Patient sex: F
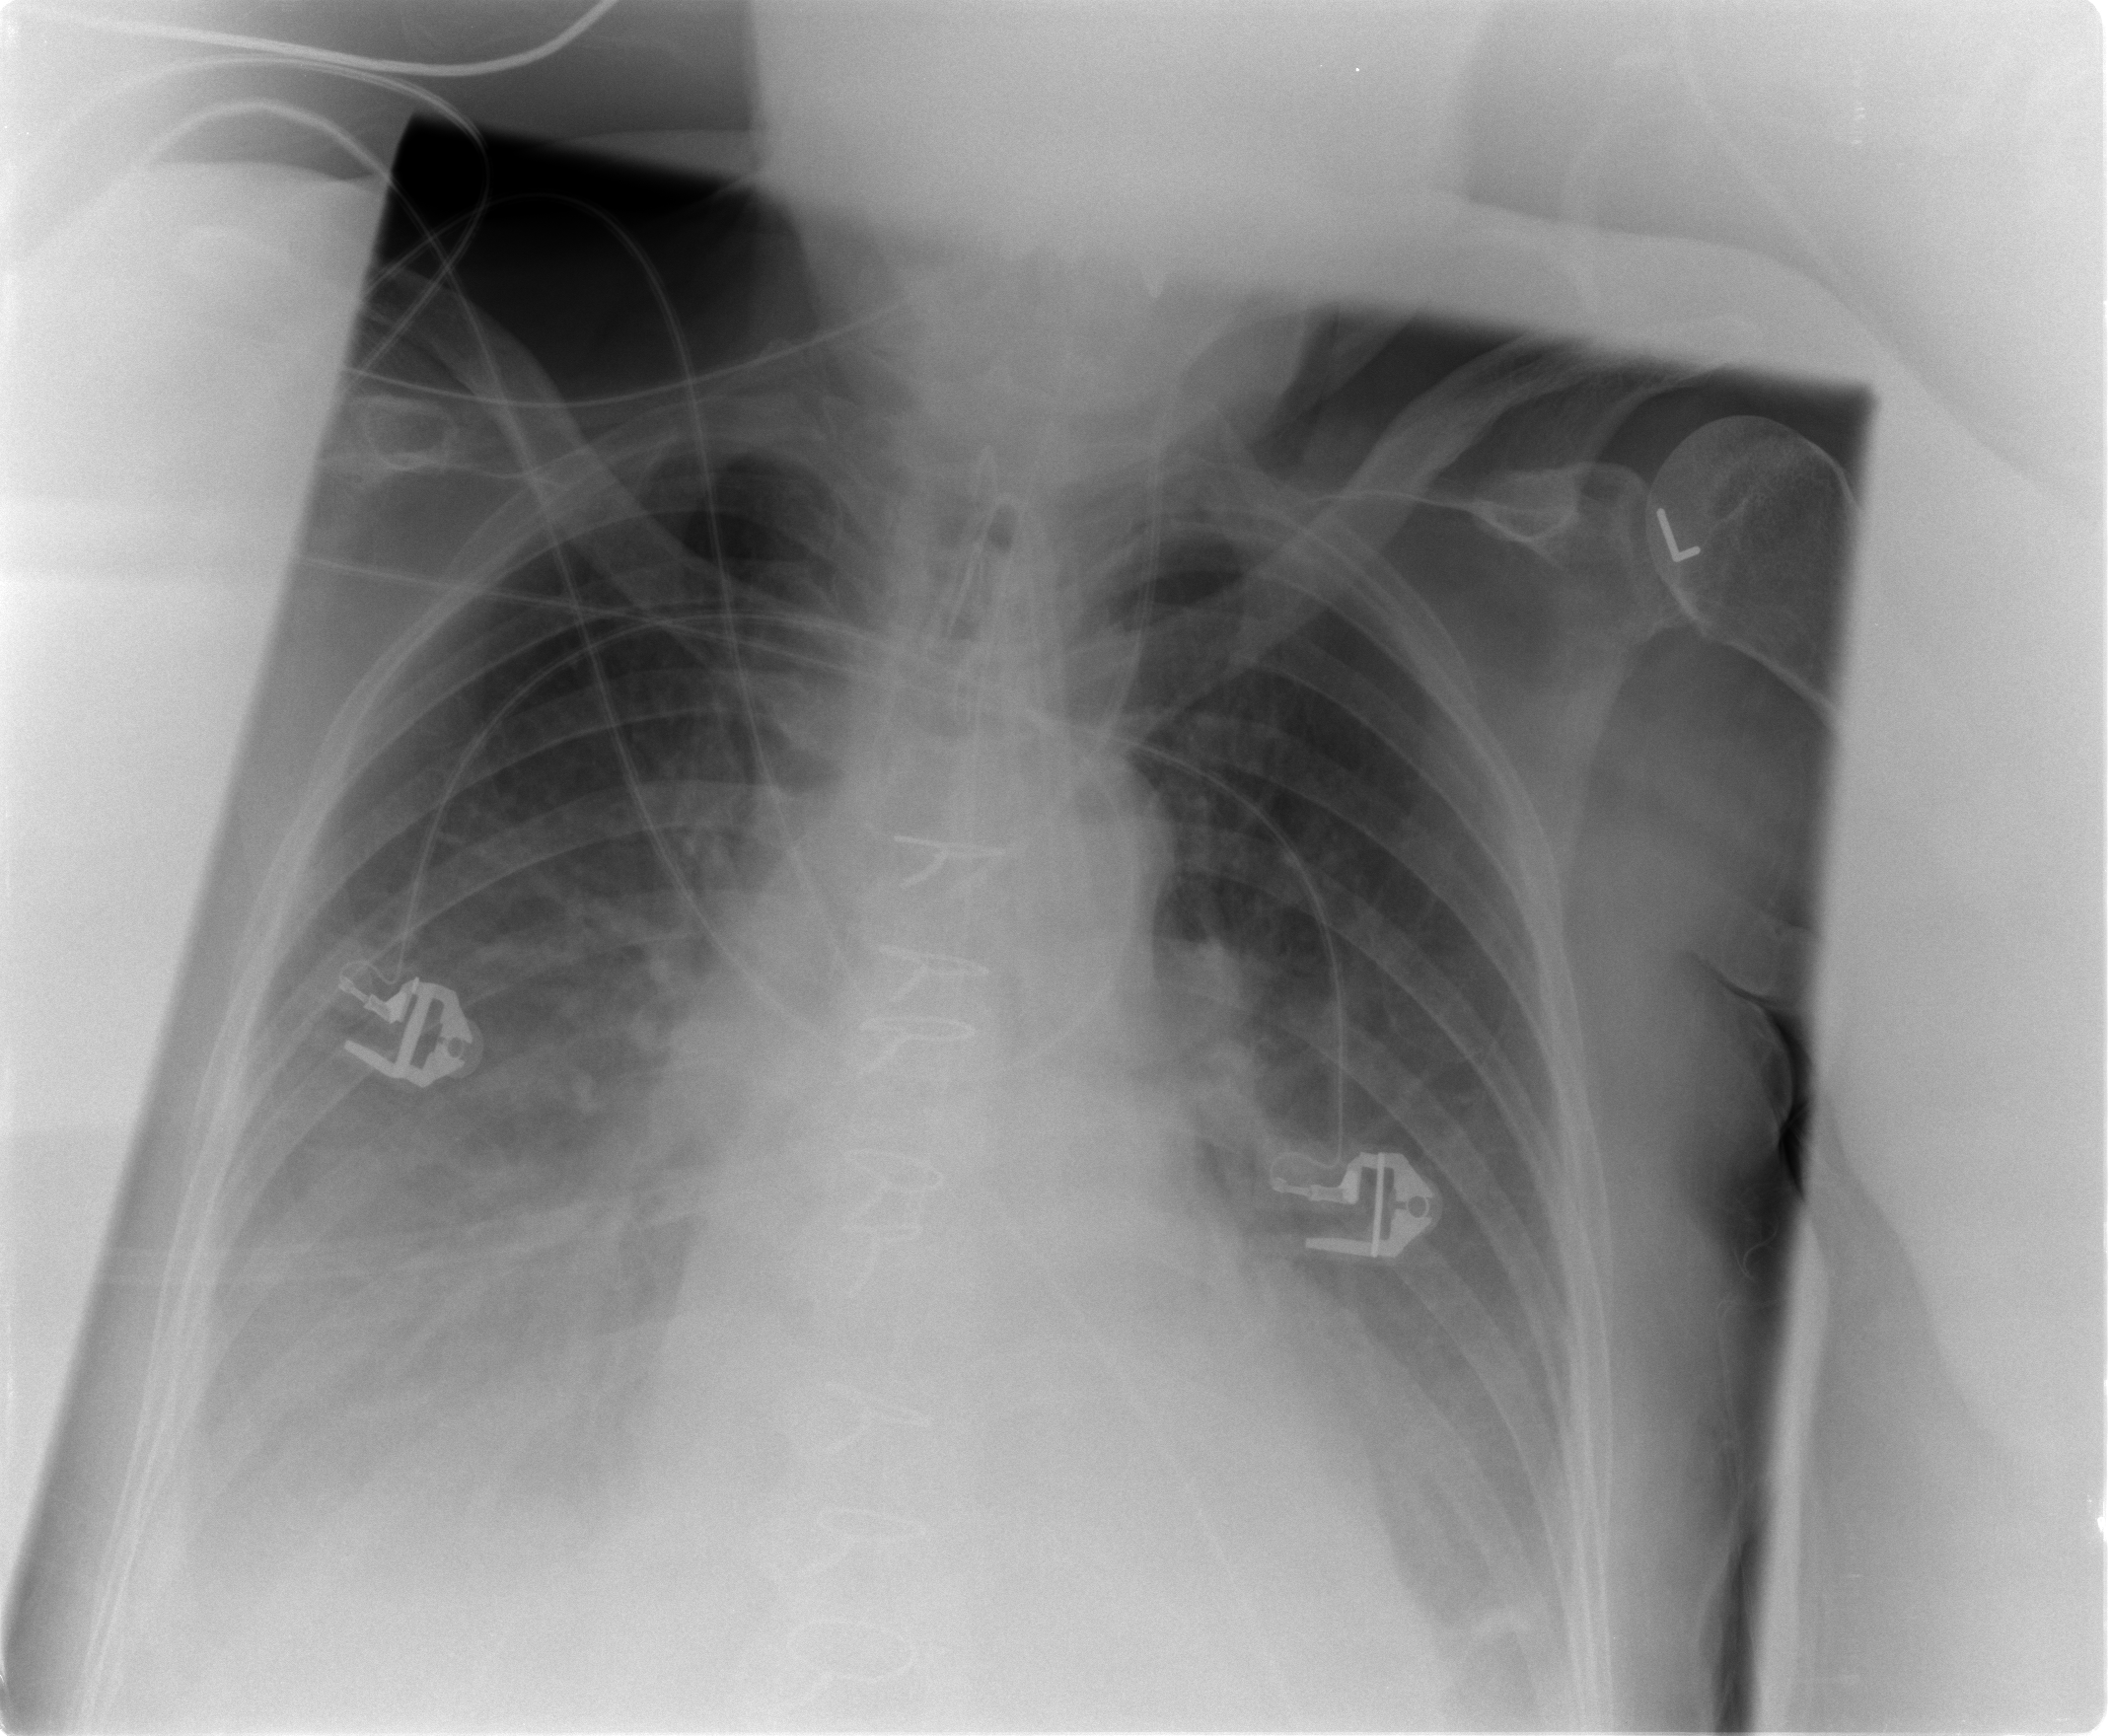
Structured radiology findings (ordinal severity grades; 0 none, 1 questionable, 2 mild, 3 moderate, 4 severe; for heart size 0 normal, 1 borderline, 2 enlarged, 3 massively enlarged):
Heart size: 1
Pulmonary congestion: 0
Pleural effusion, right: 3
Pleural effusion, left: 2
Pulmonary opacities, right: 0
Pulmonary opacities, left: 0
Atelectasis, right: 2
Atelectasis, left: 2